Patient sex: M
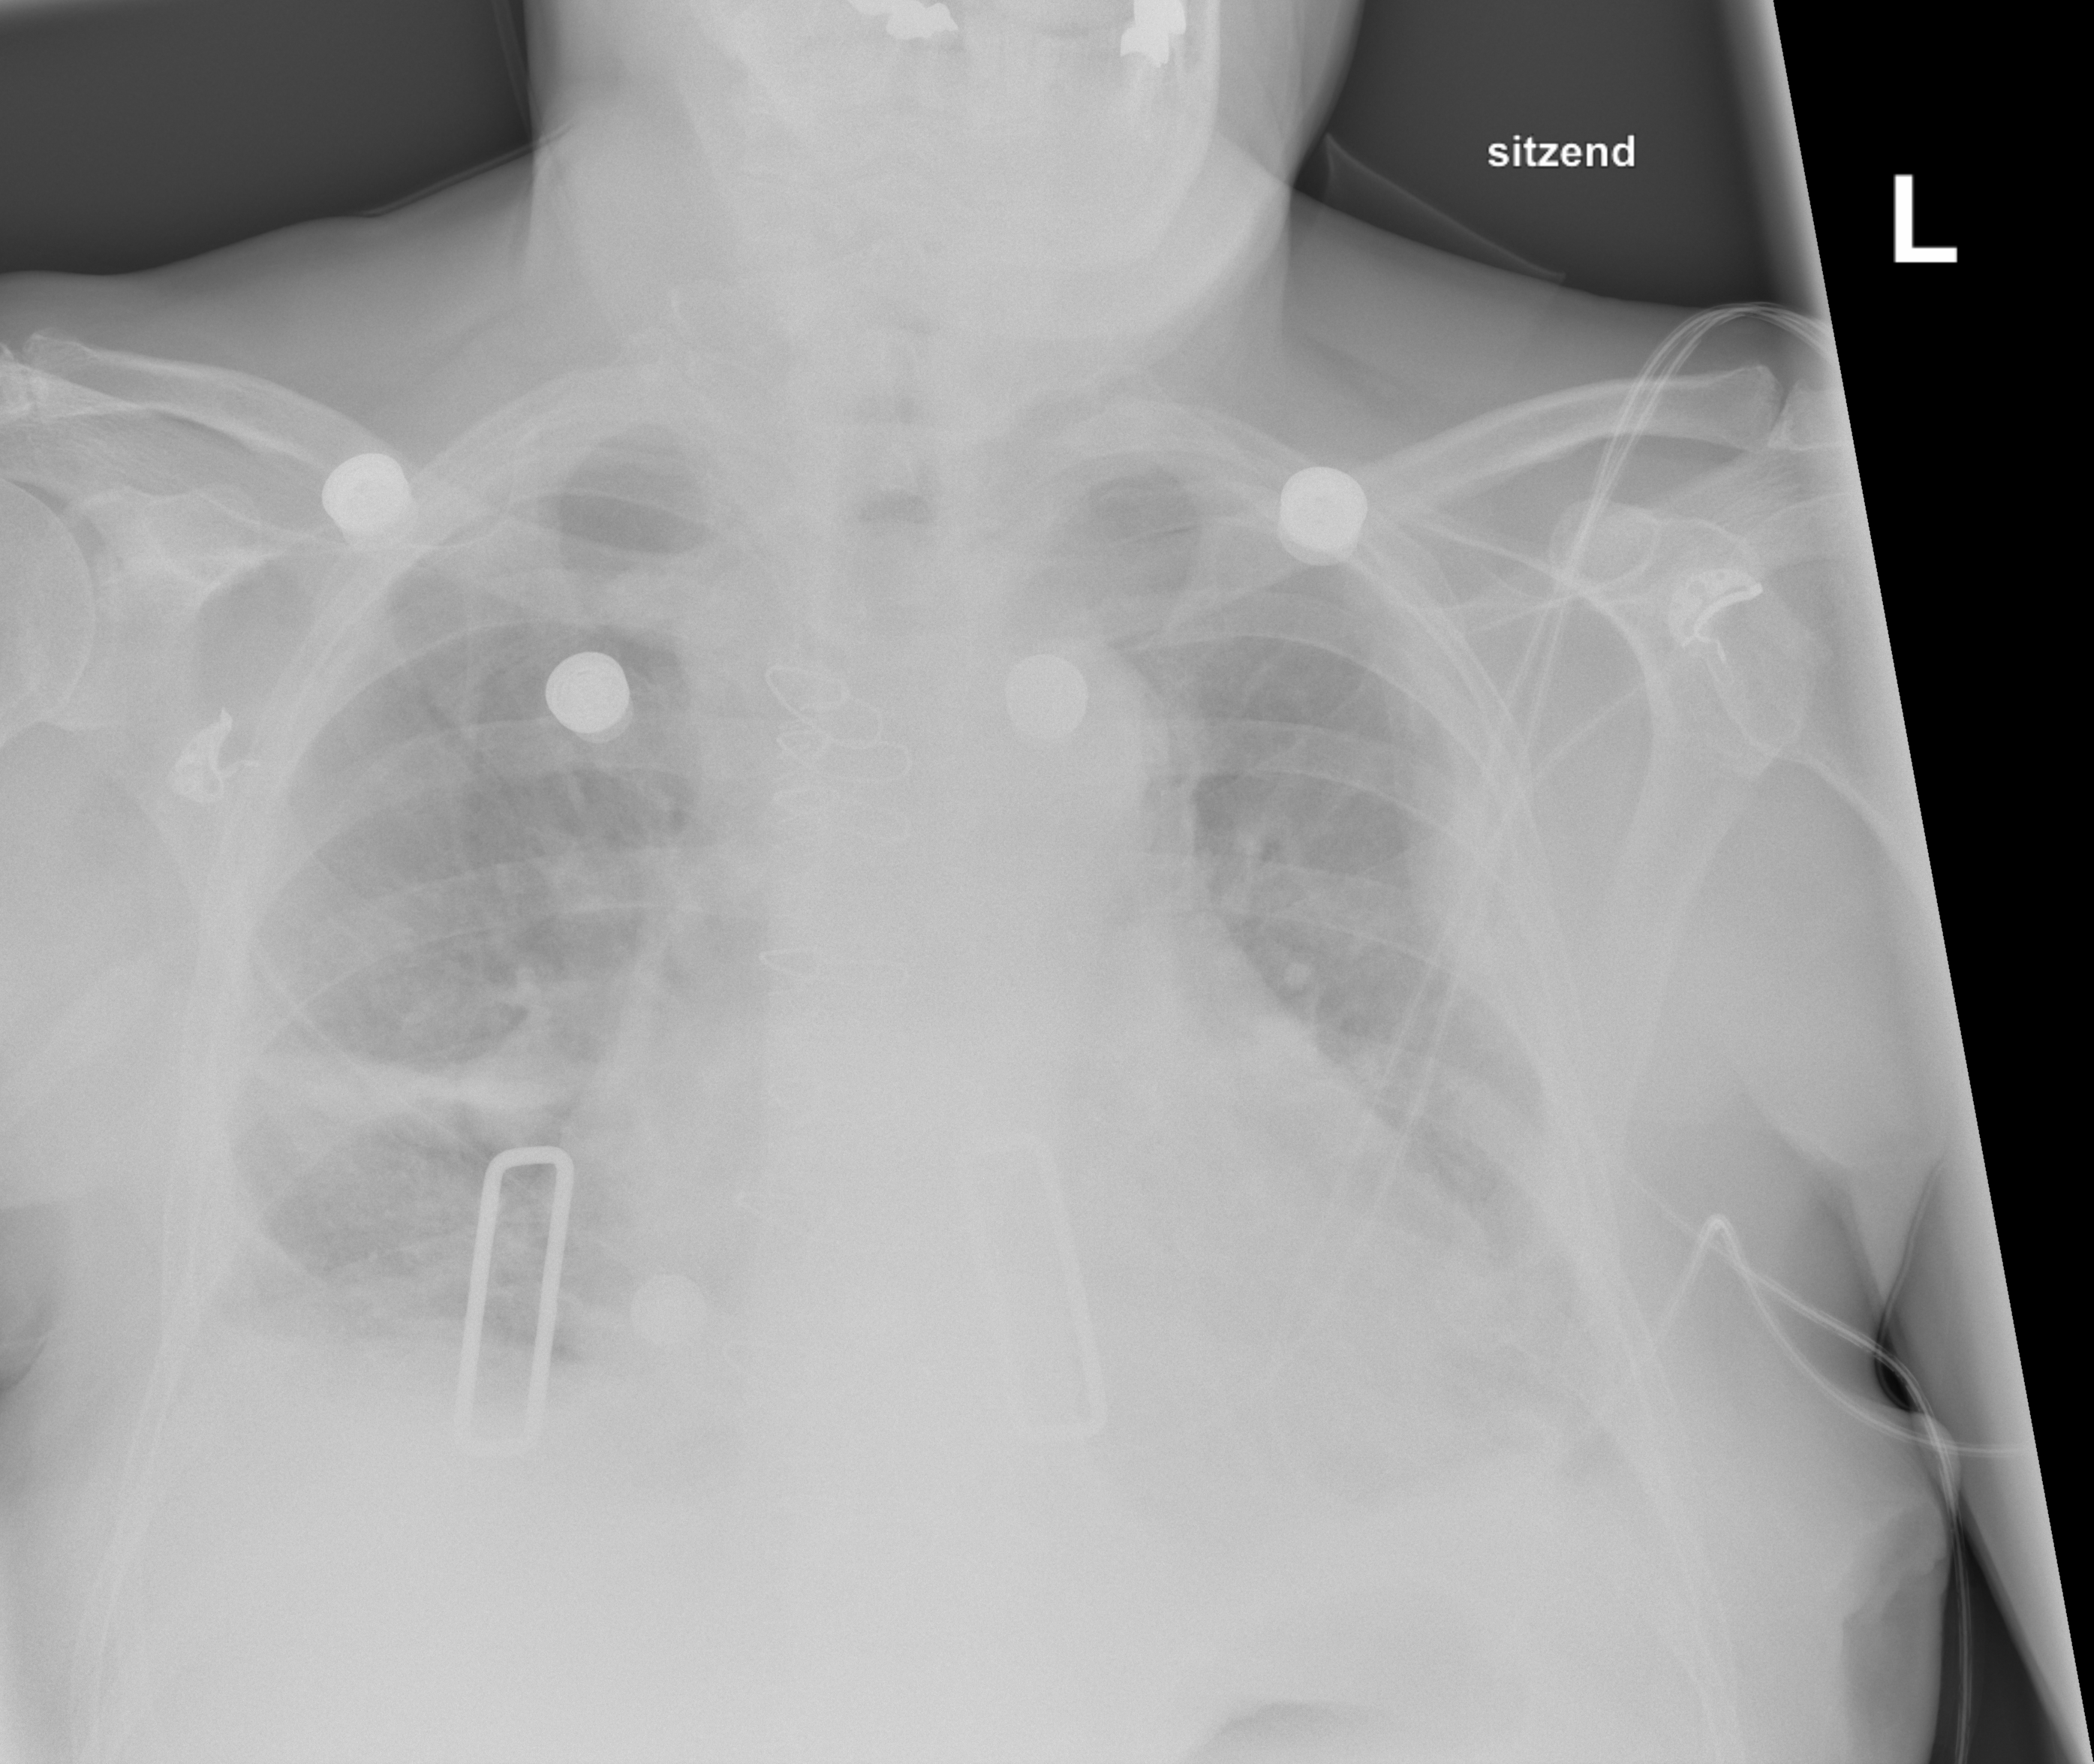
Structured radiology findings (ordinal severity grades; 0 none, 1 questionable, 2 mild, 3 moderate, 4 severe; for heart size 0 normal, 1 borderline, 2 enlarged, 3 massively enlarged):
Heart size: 2
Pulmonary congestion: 2
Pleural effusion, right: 2
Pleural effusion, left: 2
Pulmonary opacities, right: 2
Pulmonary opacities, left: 2
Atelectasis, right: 3
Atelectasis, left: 2